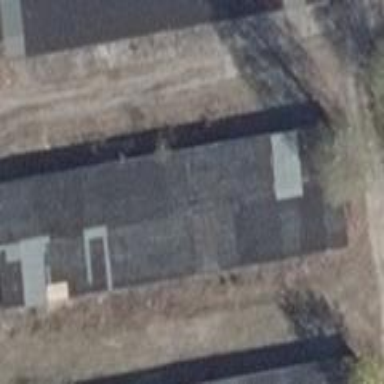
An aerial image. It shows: Group of garages.